Question:
did I visualize 1D and 2D arrays correctly? if so, can you help with rendering a 3D and toothed array in this style?
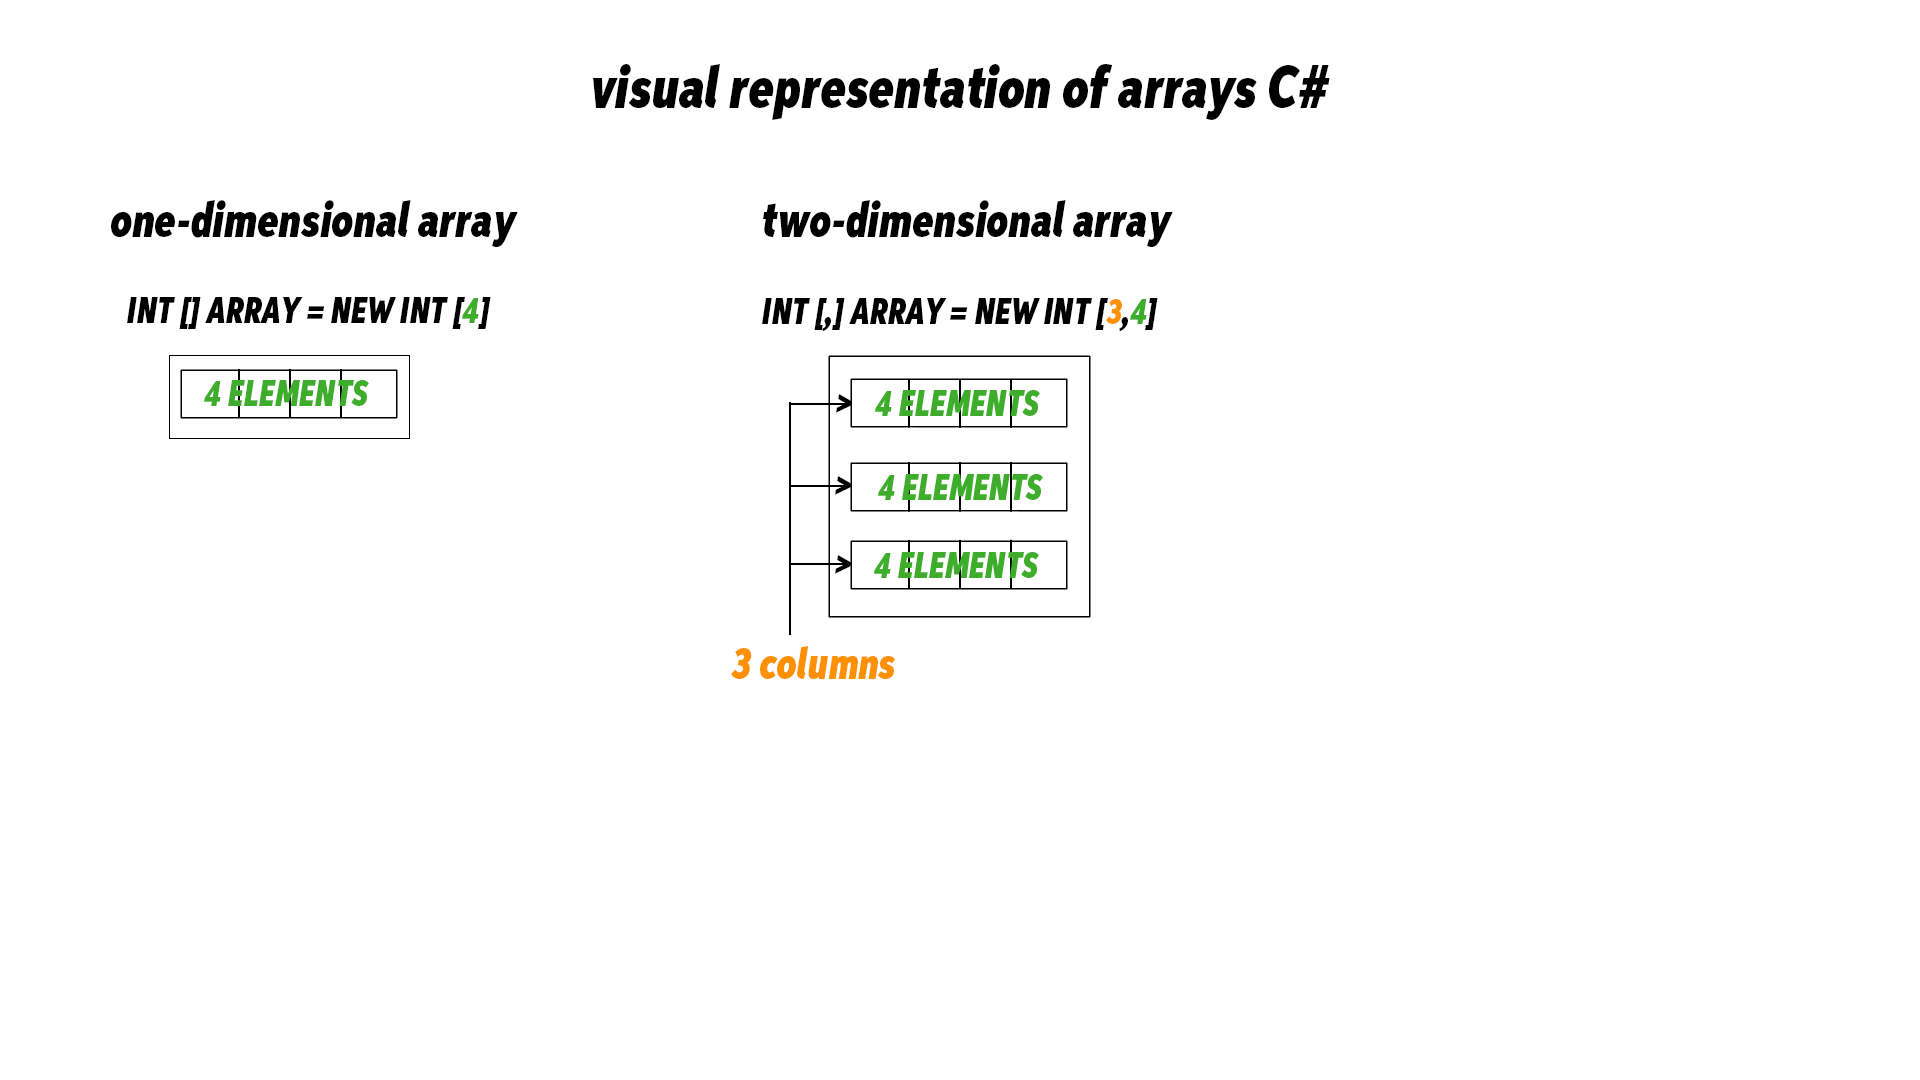
Answer: Yes 'c#' stores 2D arrays in row-major form (row by row). So the graphic looks correct.